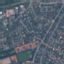
Land use / land cover: Residential